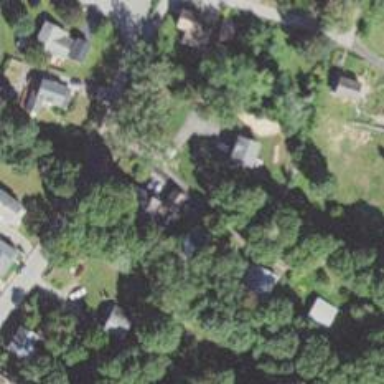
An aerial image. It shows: Residential driveway designated as service road.